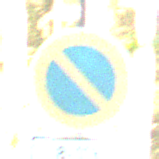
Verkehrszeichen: EingeschraenktesHalteverbot
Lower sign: ZeitangabenOhneBeschraenkungAufWochentage2
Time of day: MorningAfternoon
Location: Outdoor (Nature)
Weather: Clear
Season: NotSpecified
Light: Natural